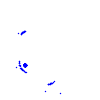
Particle: electron